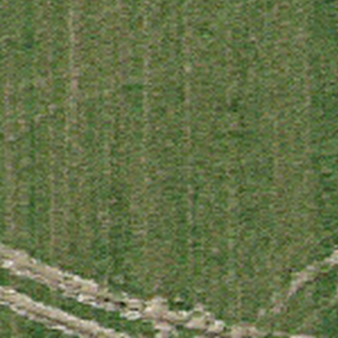
Label: other